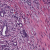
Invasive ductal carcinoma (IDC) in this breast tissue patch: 1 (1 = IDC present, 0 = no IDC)